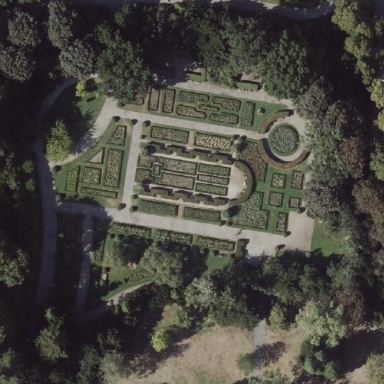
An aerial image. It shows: Garden that is leisure land.